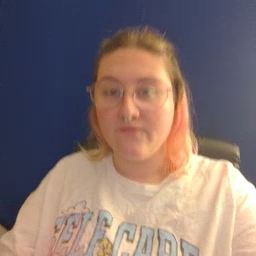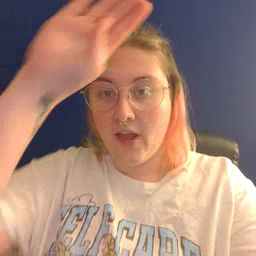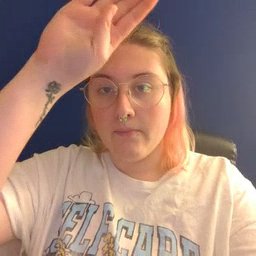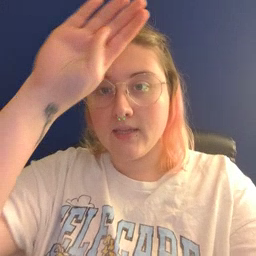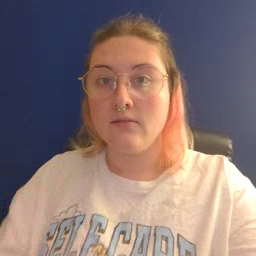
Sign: fireman